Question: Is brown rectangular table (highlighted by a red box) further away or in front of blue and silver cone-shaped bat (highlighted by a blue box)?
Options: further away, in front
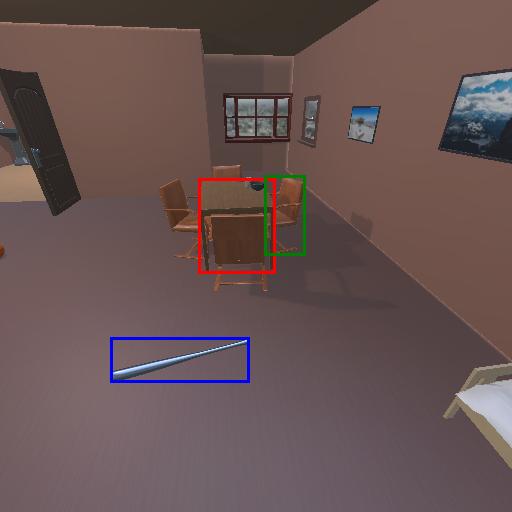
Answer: further away